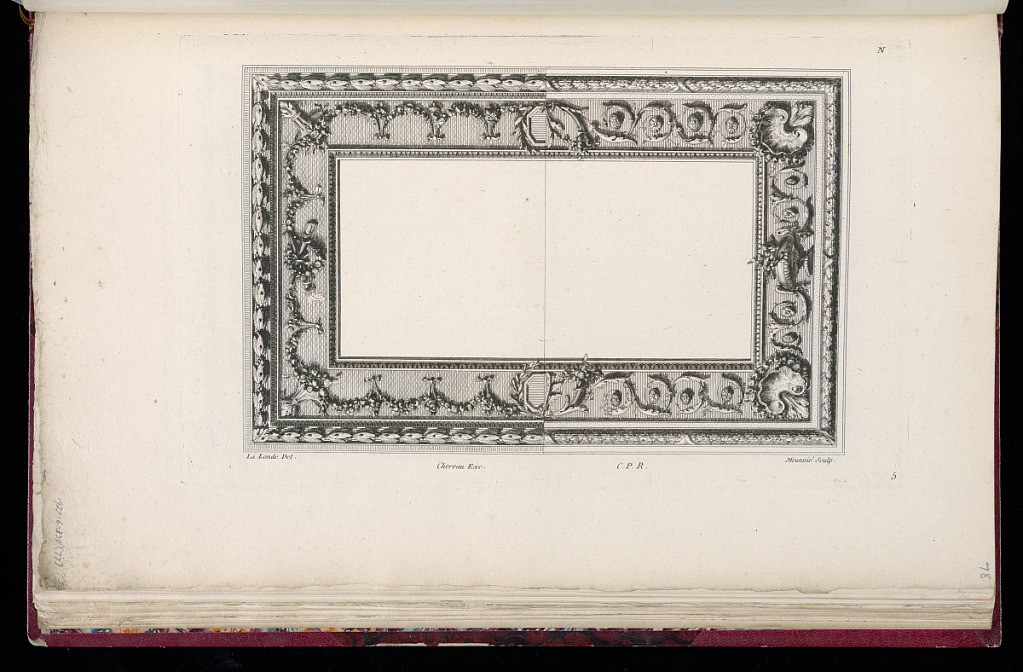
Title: Ceiling Design
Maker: Richard de Lalonde, French, active 1780–96
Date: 1785-1788
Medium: Etching on off-white laid paper
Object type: Print
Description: Rectangular ceiling design. The ceiling is split along the vertical axis to offer two designs. The ceiling frame on the left has bands of leaves and lamb tongue, and a carved central panel with torches, quivers, baskets, and wreaths of flowers. The right side has a larger band of carved scrolling acanthus leaves, thinner bands of lamb tongue and oak leaf, scallop shells in the corners, and a shallow vase filled with flowers in the center of the right edge. The plate is signed and numbered.